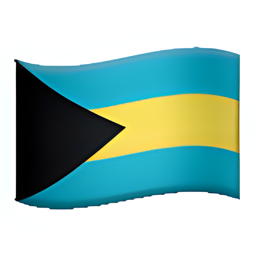
Name: flag for bahamas
Emoji: 🇧🇸
Group: Flags
Sub-group: country-flag